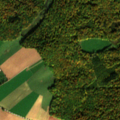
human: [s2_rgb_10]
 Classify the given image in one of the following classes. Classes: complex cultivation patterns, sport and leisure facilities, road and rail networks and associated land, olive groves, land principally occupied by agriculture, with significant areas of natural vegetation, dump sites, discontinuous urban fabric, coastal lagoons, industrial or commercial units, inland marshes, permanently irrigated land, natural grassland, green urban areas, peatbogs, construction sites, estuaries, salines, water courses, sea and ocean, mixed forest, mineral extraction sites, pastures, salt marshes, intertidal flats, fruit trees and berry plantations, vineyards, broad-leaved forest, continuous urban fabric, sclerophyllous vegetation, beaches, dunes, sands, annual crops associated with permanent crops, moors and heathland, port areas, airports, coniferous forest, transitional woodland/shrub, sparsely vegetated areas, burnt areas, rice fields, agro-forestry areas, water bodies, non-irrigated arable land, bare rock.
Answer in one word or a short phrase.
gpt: non-irrigated arable land, pastures, broad-leaved forest